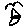
Label: bird